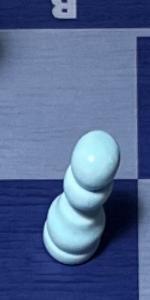
Label: Pawn_White